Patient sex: M
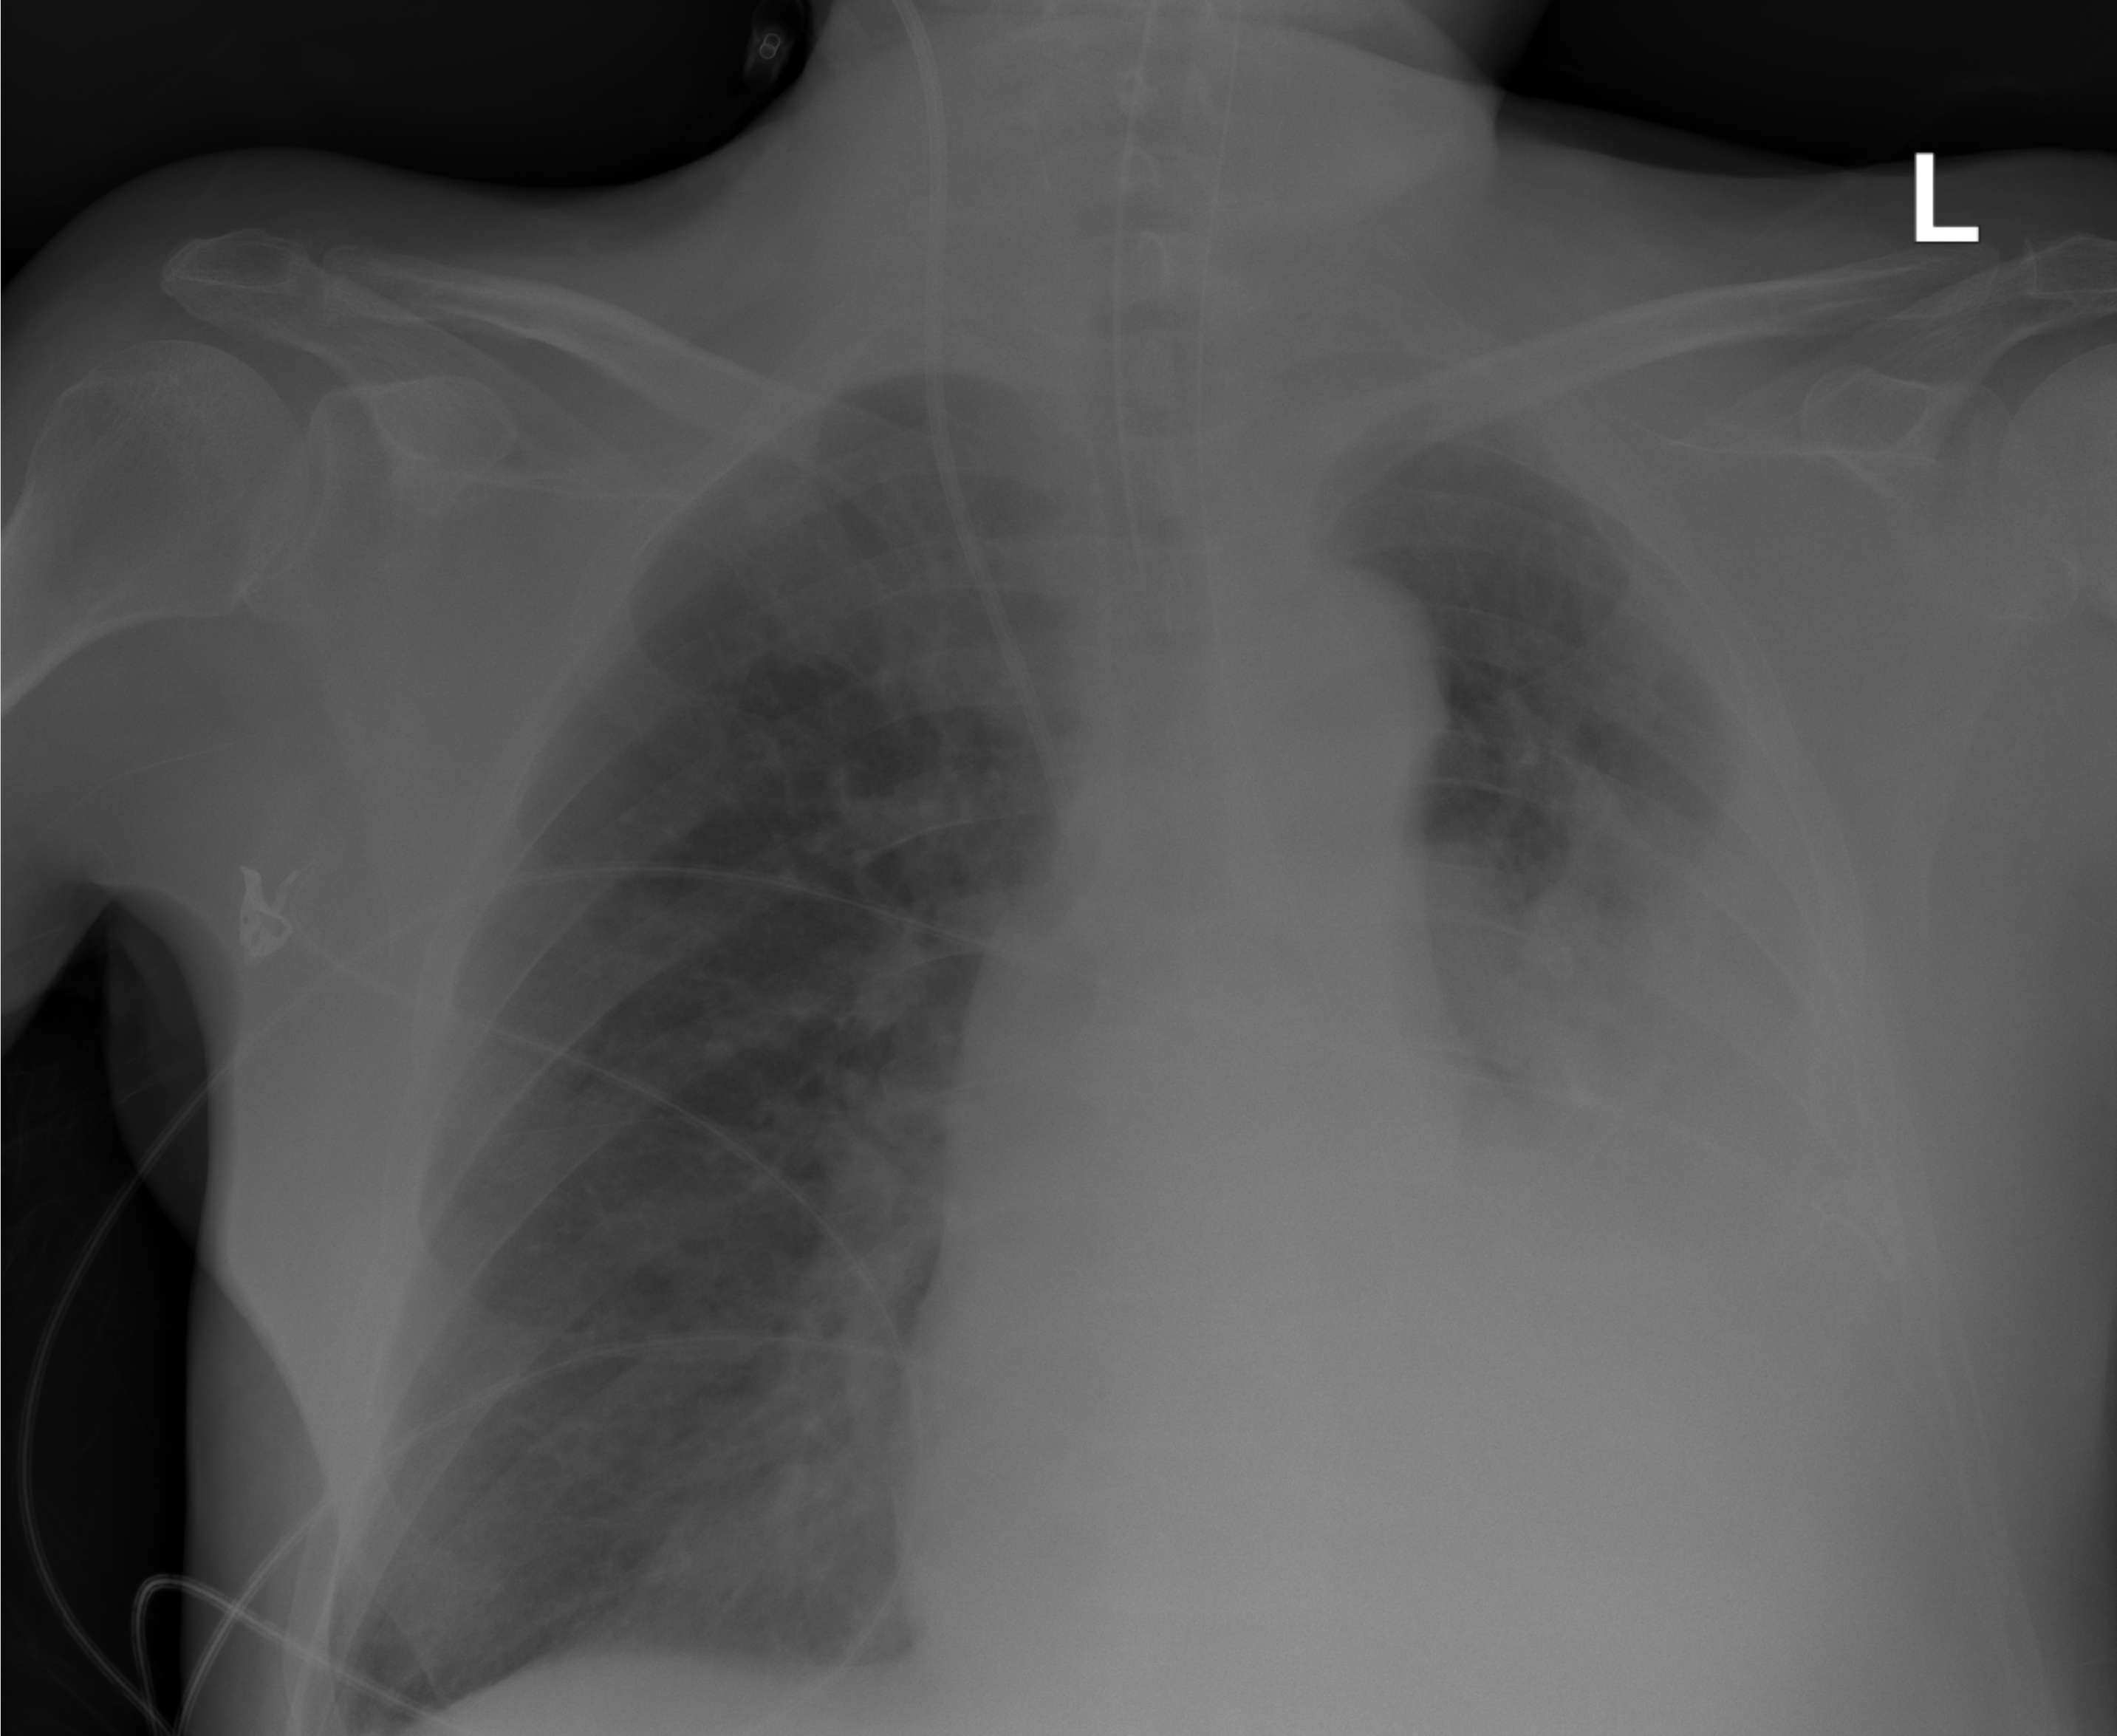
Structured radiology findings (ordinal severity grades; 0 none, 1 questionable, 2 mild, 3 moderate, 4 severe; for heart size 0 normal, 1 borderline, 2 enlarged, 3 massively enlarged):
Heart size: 3
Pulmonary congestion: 3
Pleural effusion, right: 0
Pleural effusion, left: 4
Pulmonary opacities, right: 0
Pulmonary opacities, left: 1
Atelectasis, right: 0
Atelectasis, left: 2